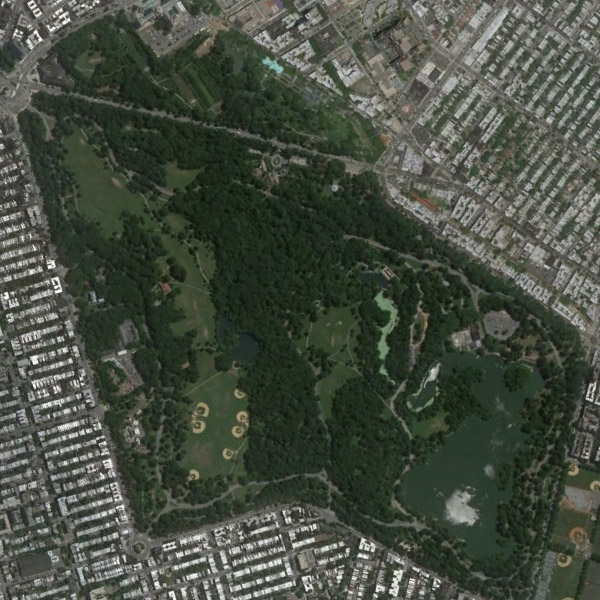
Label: Park